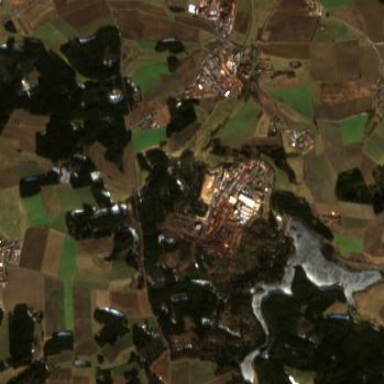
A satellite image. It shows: Industrial area dedicated to timber processing.